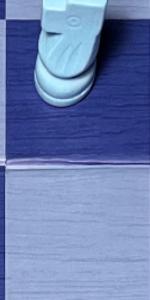
Label: Empty